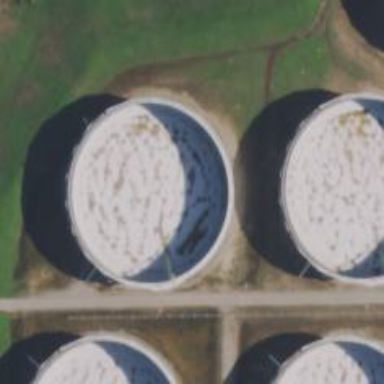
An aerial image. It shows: Storage tank created as man-made structure.